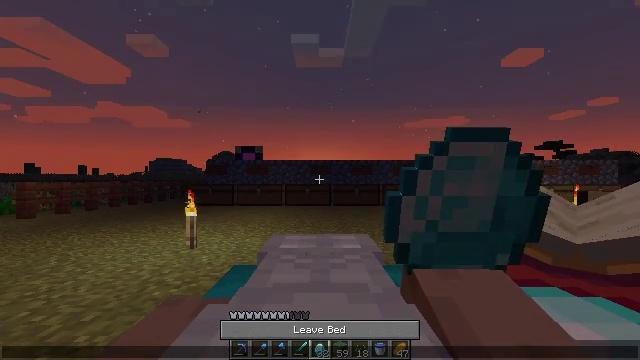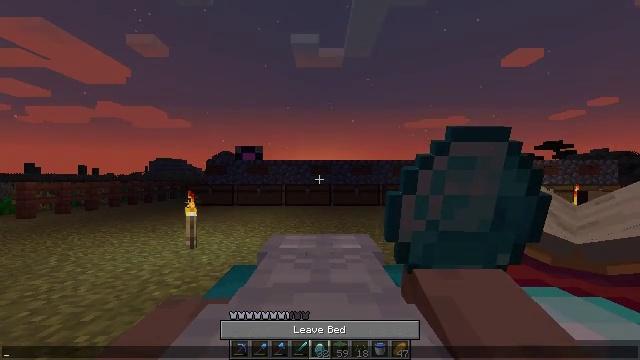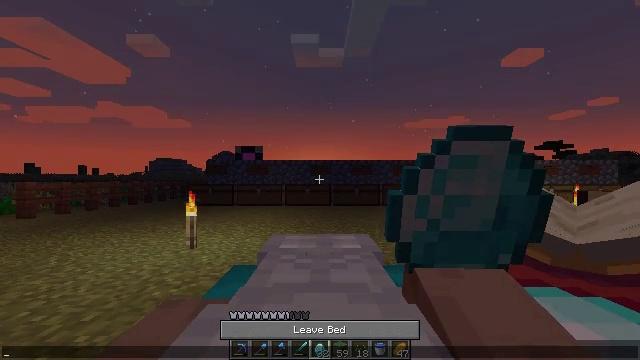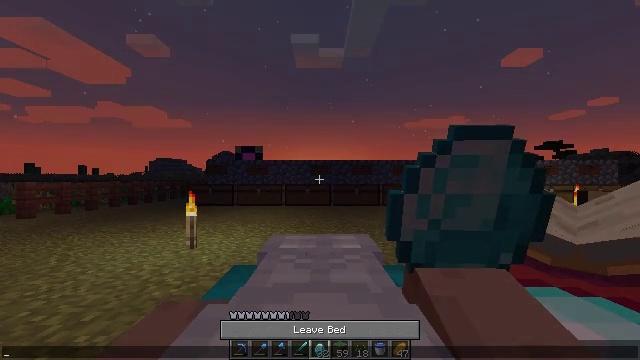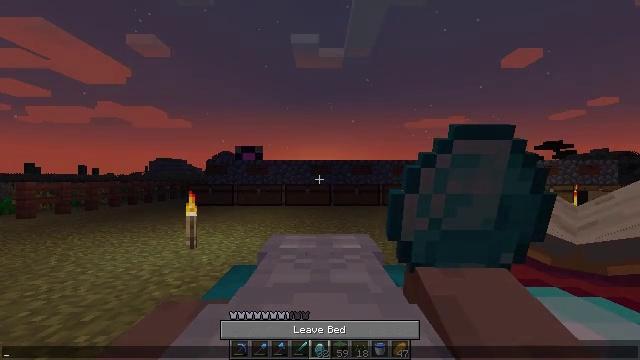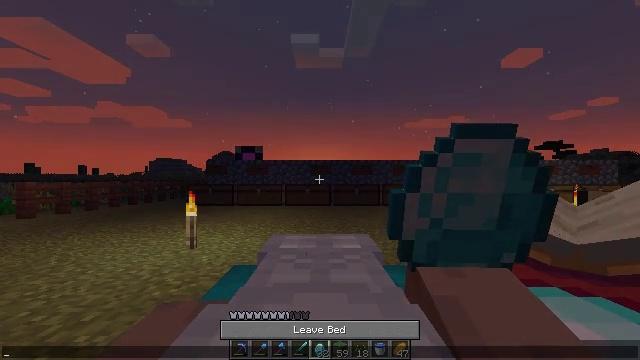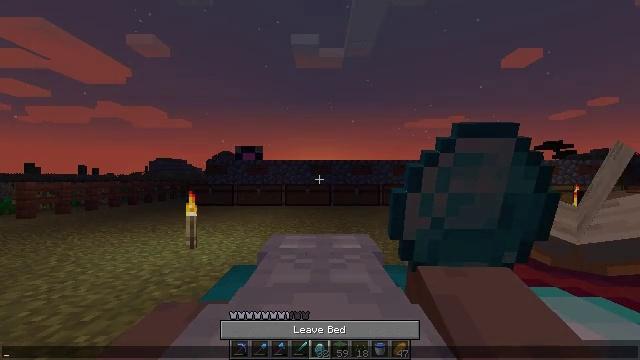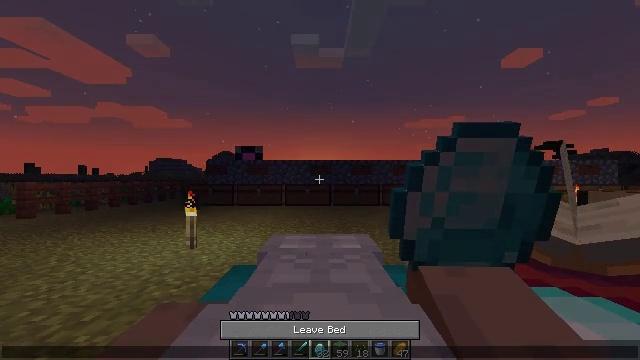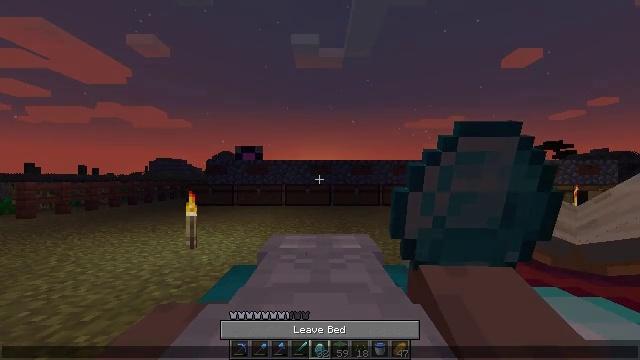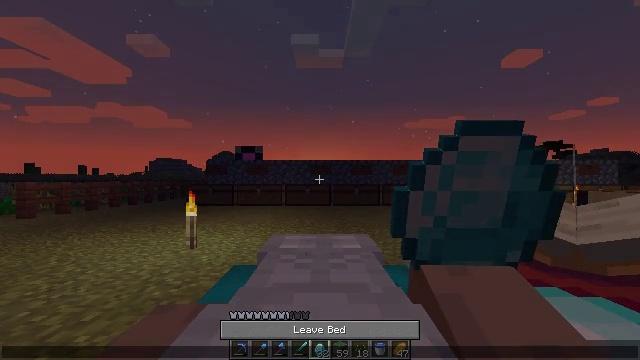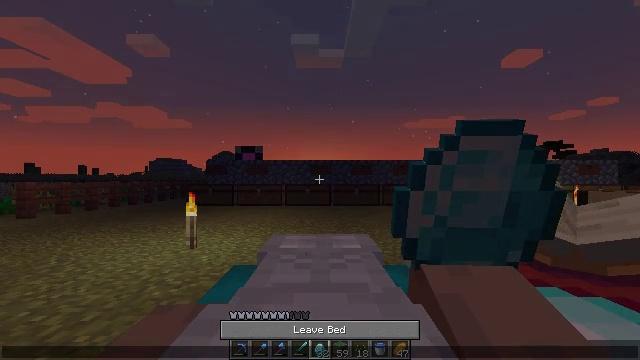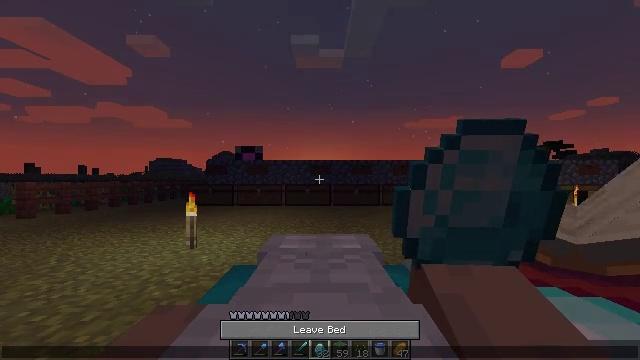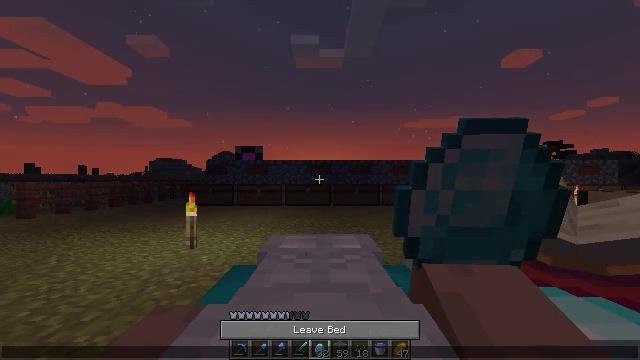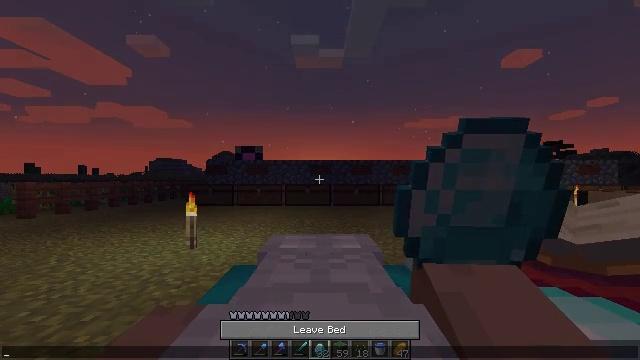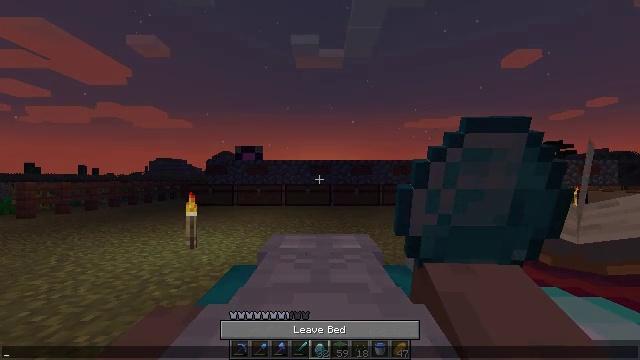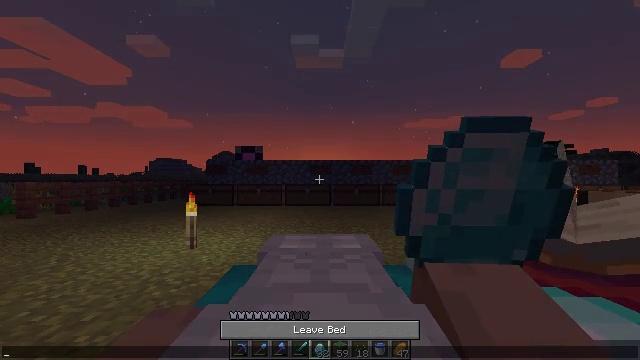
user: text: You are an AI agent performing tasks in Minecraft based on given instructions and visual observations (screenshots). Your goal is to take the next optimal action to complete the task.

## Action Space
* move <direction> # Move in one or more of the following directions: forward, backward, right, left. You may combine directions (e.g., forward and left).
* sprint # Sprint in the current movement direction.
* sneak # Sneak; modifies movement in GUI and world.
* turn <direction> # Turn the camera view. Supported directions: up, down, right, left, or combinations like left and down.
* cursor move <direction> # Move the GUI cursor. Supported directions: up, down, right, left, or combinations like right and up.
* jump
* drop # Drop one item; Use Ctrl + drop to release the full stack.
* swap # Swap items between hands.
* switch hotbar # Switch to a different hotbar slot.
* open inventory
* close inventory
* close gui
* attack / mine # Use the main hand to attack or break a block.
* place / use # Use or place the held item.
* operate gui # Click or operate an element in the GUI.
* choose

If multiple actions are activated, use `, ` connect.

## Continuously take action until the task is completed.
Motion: motion action
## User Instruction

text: Drop a grass block.
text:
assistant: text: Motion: no_op
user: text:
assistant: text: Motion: no_op
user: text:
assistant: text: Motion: no_op
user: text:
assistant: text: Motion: no_op
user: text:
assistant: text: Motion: no_op
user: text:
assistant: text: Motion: no_op
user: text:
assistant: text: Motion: no_op
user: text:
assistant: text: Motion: no_op
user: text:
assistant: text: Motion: no_op
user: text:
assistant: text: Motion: no_op
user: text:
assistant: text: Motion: no_op
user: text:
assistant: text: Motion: no_op
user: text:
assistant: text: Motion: no_op
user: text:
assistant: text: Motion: no_op
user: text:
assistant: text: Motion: no_op
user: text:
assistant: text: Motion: no_op
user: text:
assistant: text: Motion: no_op
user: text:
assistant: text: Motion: no_op
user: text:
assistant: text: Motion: no_op
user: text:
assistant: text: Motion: no_op
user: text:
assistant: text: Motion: no_op
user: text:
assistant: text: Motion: no_op
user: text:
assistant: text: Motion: no_op
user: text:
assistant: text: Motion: no_op
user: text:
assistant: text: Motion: no_op
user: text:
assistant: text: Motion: no_op
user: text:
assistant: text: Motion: no_op
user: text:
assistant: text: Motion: no_op
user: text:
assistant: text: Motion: no_op
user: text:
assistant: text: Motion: no_op